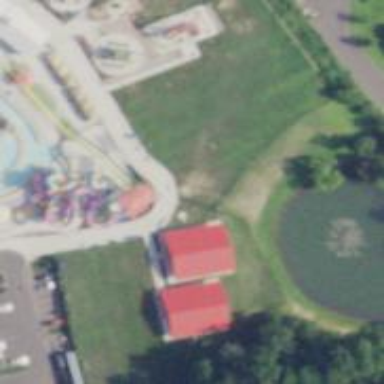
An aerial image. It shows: Water slide attraction.